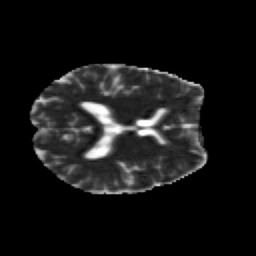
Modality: MD
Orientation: axial
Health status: healthy
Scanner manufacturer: siemens
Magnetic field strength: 3 T
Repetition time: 12 s
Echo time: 0.092 s